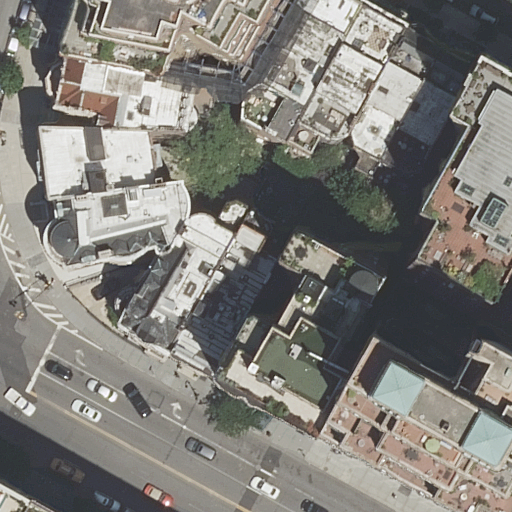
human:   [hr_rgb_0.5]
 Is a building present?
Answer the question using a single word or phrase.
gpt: yes

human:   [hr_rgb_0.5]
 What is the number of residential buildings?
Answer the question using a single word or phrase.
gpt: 15

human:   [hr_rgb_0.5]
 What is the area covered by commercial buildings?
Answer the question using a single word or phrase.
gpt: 0m2

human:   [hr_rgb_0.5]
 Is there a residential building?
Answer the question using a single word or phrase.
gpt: yes

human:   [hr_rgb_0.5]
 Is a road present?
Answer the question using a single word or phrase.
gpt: yes

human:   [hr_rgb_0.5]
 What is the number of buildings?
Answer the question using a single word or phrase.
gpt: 15

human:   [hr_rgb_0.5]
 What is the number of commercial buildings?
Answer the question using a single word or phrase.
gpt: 0

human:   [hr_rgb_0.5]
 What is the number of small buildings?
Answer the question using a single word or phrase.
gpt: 2

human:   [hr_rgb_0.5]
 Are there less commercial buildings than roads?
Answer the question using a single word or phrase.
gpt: yes

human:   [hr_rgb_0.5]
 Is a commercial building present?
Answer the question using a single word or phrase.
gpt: no

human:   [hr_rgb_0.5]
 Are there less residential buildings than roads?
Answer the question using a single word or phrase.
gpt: no

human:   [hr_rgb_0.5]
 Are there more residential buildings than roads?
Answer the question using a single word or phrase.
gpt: yes

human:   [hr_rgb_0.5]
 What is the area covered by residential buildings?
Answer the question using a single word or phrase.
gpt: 5164m2

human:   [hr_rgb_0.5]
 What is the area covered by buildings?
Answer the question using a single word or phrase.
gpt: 5164m2

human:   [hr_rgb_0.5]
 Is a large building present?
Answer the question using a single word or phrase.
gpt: yes

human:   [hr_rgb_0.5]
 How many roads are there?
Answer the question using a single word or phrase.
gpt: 3

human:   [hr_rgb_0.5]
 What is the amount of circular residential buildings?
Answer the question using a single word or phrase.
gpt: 0

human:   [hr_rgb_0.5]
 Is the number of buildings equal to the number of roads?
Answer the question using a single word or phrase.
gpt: no

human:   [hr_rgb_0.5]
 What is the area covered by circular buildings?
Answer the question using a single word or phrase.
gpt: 0m2

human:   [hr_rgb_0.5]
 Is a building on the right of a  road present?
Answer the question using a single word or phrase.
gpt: yes

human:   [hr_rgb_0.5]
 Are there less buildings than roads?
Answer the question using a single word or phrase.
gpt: no

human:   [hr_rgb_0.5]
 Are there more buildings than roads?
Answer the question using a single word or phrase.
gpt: yes

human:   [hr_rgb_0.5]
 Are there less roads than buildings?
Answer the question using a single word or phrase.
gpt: yes

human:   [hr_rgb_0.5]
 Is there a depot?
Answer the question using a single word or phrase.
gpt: no

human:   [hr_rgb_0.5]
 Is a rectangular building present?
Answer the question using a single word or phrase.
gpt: yes

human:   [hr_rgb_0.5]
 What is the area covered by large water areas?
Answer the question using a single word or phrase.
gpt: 0m2

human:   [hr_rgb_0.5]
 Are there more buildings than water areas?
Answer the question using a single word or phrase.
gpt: yes

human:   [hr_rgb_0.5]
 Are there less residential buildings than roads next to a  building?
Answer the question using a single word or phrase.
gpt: no

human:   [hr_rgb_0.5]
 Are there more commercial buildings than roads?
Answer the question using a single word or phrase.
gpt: no

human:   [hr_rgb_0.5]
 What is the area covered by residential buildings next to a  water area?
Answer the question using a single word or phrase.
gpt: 0m2

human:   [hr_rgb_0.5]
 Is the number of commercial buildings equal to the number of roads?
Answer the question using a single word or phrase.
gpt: no

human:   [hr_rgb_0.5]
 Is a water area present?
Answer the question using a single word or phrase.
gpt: no

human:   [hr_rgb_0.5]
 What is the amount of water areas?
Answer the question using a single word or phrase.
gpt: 0

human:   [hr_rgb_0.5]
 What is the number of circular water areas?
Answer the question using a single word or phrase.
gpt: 0

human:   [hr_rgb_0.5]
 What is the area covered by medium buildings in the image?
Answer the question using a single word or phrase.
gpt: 3059m2

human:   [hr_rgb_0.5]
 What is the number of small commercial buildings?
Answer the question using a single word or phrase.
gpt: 0

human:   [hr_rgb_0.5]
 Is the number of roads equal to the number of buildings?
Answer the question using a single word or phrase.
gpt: no

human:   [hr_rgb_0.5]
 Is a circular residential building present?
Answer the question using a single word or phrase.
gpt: no

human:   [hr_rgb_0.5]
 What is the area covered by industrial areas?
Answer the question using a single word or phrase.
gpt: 0m2

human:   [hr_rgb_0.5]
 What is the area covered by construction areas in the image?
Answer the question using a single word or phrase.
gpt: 0m2

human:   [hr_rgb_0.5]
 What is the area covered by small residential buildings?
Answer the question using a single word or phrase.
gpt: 18m2

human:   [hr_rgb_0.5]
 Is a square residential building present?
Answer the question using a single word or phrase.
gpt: no

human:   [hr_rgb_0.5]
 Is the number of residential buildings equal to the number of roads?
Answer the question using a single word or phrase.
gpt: no

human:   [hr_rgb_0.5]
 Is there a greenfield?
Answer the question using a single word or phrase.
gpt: no

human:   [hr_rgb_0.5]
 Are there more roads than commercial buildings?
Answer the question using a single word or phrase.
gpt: yes

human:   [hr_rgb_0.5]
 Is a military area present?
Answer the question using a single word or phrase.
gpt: no

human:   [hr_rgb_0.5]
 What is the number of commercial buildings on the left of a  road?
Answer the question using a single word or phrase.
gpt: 0

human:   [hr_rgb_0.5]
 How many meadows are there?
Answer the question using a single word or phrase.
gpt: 0

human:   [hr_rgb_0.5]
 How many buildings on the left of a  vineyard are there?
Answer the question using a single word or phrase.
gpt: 0

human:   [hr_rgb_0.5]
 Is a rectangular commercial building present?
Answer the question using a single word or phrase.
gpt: no

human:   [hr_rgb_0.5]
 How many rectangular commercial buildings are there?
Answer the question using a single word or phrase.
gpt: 0

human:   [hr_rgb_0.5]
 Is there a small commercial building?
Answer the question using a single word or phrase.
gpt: no

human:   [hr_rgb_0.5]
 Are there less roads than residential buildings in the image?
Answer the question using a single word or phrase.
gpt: yes

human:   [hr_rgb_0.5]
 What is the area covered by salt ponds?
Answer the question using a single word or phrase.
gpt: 0m2

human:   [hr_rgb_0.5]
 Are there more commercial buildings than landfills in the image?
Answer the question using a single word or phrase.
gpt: no

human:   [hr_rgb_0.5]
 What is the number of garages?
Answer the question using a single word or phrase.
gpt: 0

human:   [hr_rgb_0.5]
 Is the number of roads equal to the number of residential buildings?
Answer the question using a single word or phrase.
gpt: no

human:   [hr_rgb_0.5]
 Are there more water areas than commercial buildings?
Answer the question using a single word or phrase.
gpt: no

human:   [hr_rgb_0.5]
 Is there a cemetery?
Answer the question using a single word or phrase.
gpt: no

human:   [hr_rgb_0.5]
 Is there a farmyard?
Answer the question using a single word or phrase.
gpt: no

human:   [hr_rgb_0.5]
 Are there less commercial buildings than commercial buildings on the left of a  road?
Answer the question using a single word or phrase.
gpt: no

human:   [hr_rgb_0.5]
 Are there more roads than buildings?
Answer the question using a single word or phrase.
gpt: no

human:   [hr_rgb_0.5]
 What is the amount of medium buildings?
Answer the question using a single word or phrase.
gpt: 10

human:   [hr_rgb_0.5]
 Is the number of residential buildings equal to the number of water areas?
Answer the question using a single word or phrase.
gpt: no